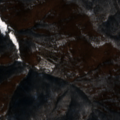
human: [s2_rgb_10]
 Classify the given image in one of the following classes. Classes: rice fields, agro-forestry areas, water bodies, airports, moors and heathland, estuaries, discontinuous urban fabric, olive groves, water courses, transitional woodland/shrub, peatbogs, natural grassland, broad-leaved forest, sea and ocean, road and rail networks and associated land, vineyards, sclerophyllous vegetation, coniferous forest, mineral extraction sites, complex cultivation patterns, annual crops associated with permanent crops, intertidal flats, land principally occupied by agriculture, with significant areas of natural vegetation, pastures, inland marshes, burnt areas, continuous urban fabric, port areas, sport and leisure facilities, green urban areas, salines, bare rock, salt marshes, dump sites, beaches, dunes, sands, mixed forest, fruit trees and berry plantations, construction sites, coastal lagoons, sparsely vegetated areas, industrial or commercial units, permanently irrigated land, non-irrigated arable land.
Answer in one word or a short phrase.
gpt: land principally occupied by agriculture, with significant areas of natural vegetation, broad-leaved forest